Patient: sex M, age 66
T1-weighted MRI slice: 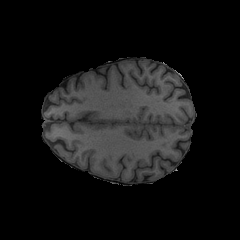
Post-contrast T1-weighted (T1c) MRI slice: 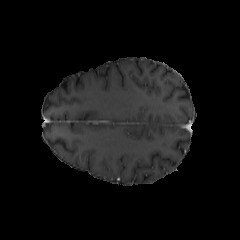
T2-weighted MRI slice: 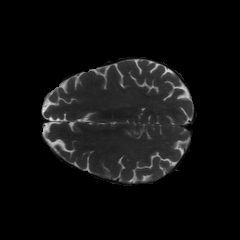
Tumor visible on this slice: no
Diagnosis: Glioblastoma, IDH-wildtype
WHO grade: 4